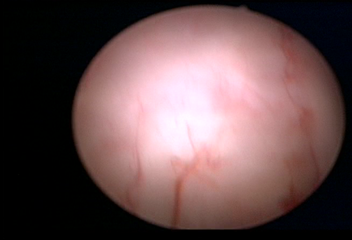
Modality: WLC
Class: Normal mucosa
Bladder cancer association: No